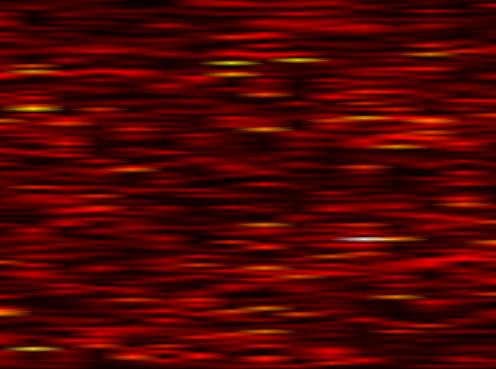
Label: UFMC